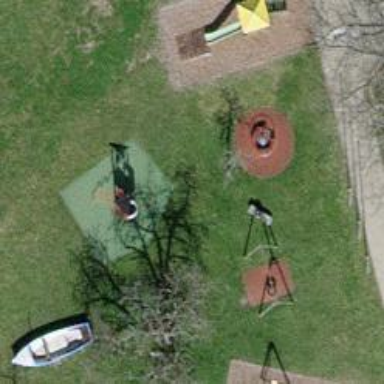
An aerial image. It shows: Playground area for leisure activities on the land.